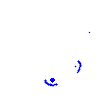
Particle: pion